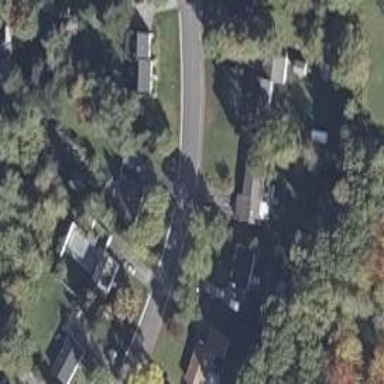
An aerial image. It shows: Residential road with asphalt surface. There is sidewalk on the left side.